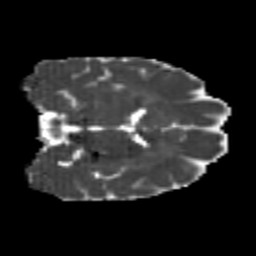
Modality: MD
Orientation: coronal
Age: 23
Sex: female
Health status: healthy
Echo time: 0.074 s